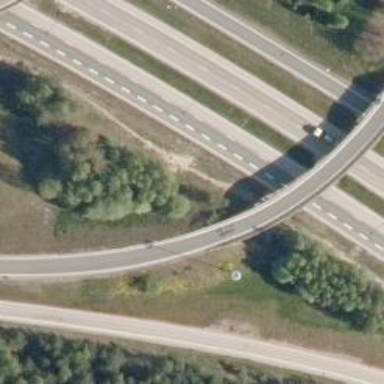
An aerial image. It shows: Asphalt motorway.